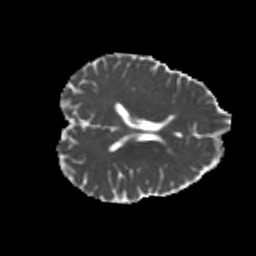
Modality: MD
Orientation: axial
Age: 22
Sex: male
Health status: healthy
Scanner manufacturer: philips
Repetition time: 7.386 s
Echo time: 0.08599 s